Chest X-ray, AP view. Patient: 66 years old, sex M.
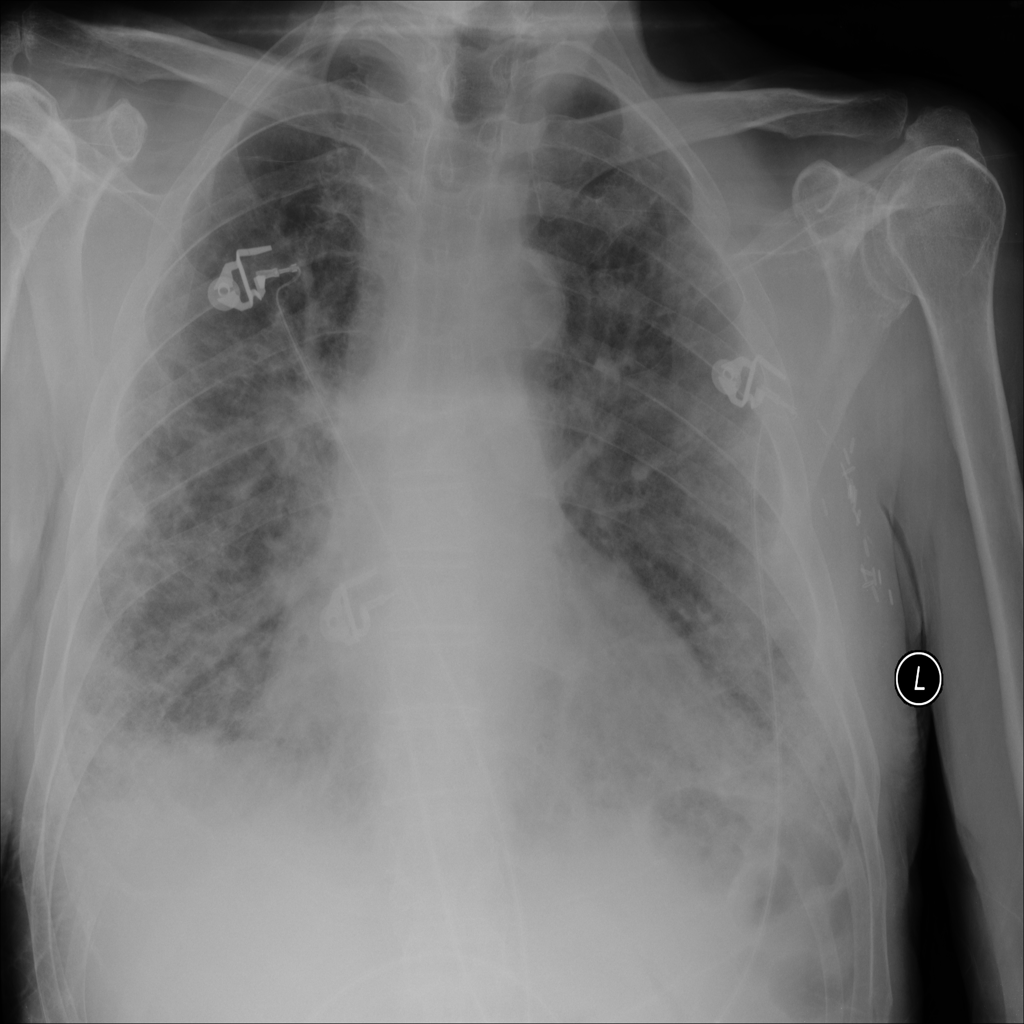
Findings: Effusion